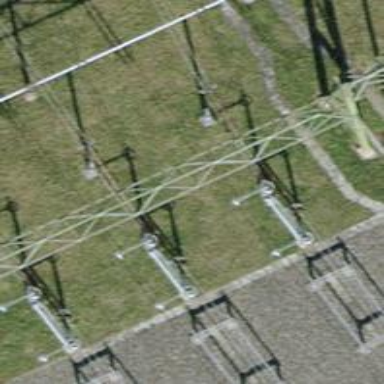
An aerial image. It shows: Insulator used in power systems.